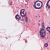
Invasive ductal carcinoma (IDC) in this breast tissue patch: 0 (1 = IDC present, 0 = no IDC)